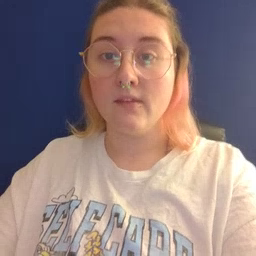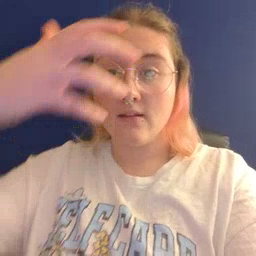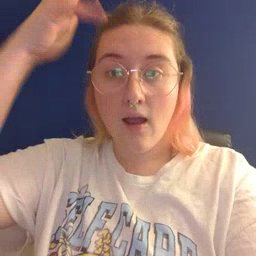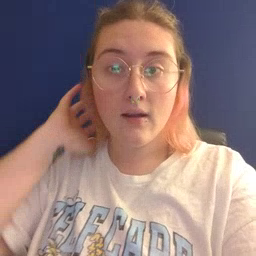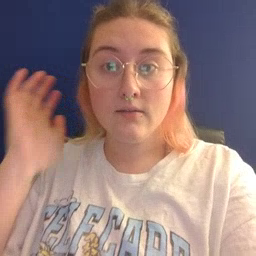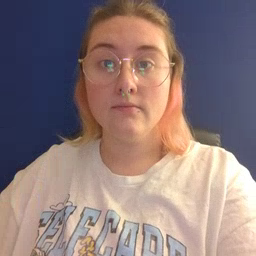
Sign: lion